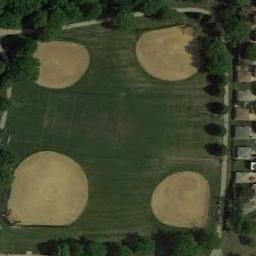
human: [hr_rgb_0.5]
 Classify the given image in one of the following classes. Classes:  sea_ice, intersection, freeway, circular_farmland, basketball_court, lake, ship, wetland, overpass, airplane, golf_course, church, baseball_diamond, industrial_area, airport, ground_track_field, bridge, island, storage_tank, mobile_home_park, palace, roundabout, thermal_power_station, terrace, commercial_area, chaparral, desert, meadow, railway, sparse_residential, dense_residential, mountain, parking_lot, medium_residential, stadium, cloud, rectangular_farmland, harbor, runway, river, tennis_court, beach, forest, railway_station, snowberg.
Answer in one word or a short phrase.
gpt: baseball_diamond